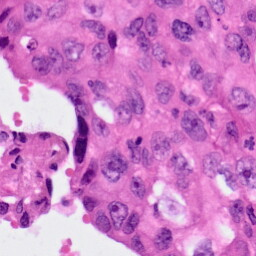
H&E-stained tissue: Lung